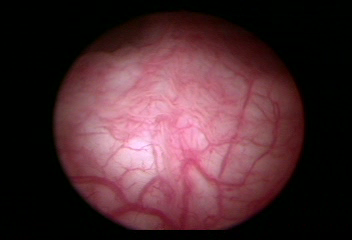
Modality: WLC
Class: Normal mucosa
Bladder cancer association: No